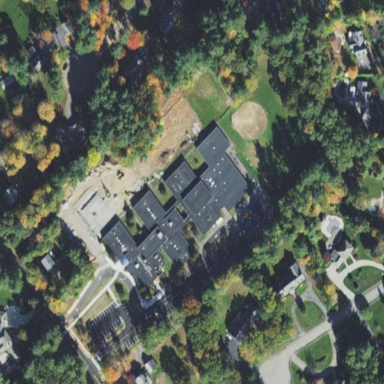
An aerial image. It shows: School.